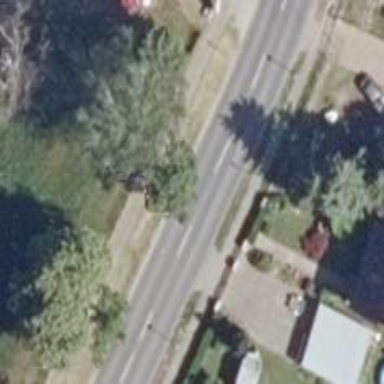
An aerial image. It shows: Secondary road with asphalt surface. There are separate sidewalks on both sides.